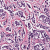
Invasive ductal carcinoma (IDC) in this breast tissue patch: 1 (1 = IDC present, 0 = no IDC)